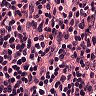
Metastatic tissue present: no